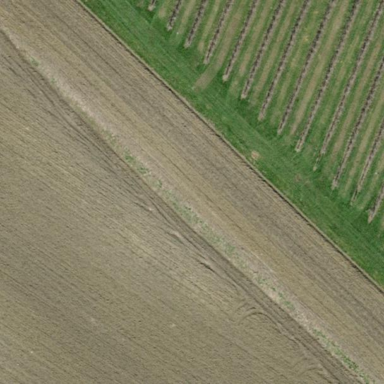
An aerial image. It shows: Orchard.